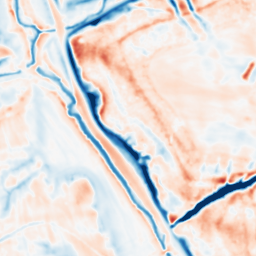
Category: multiscale
Decomposition family: dog_multiscale
Decomposition parameters: sigma_ratio: 1.6
n_scales: 4
base_sigma: 1
Upsampling method: cubic_mitchell
Upsampling parameters: scale: 4
Upsampling scale: 4